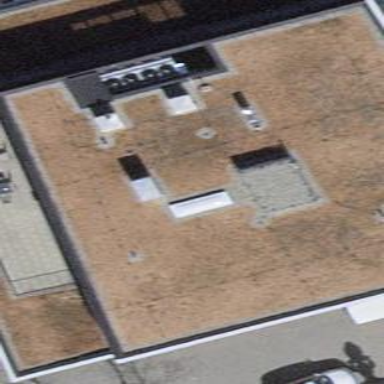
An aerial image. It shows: Hospital building.